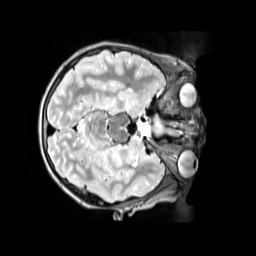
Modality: T2w
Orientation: axial
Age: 9
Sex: female
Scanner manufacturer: siemens
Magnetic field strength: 3 T
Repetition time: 3.2 s
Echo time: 0.408 s